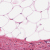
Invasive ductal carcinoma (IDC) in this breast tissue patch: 0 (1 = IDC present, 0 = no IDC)